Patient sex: M
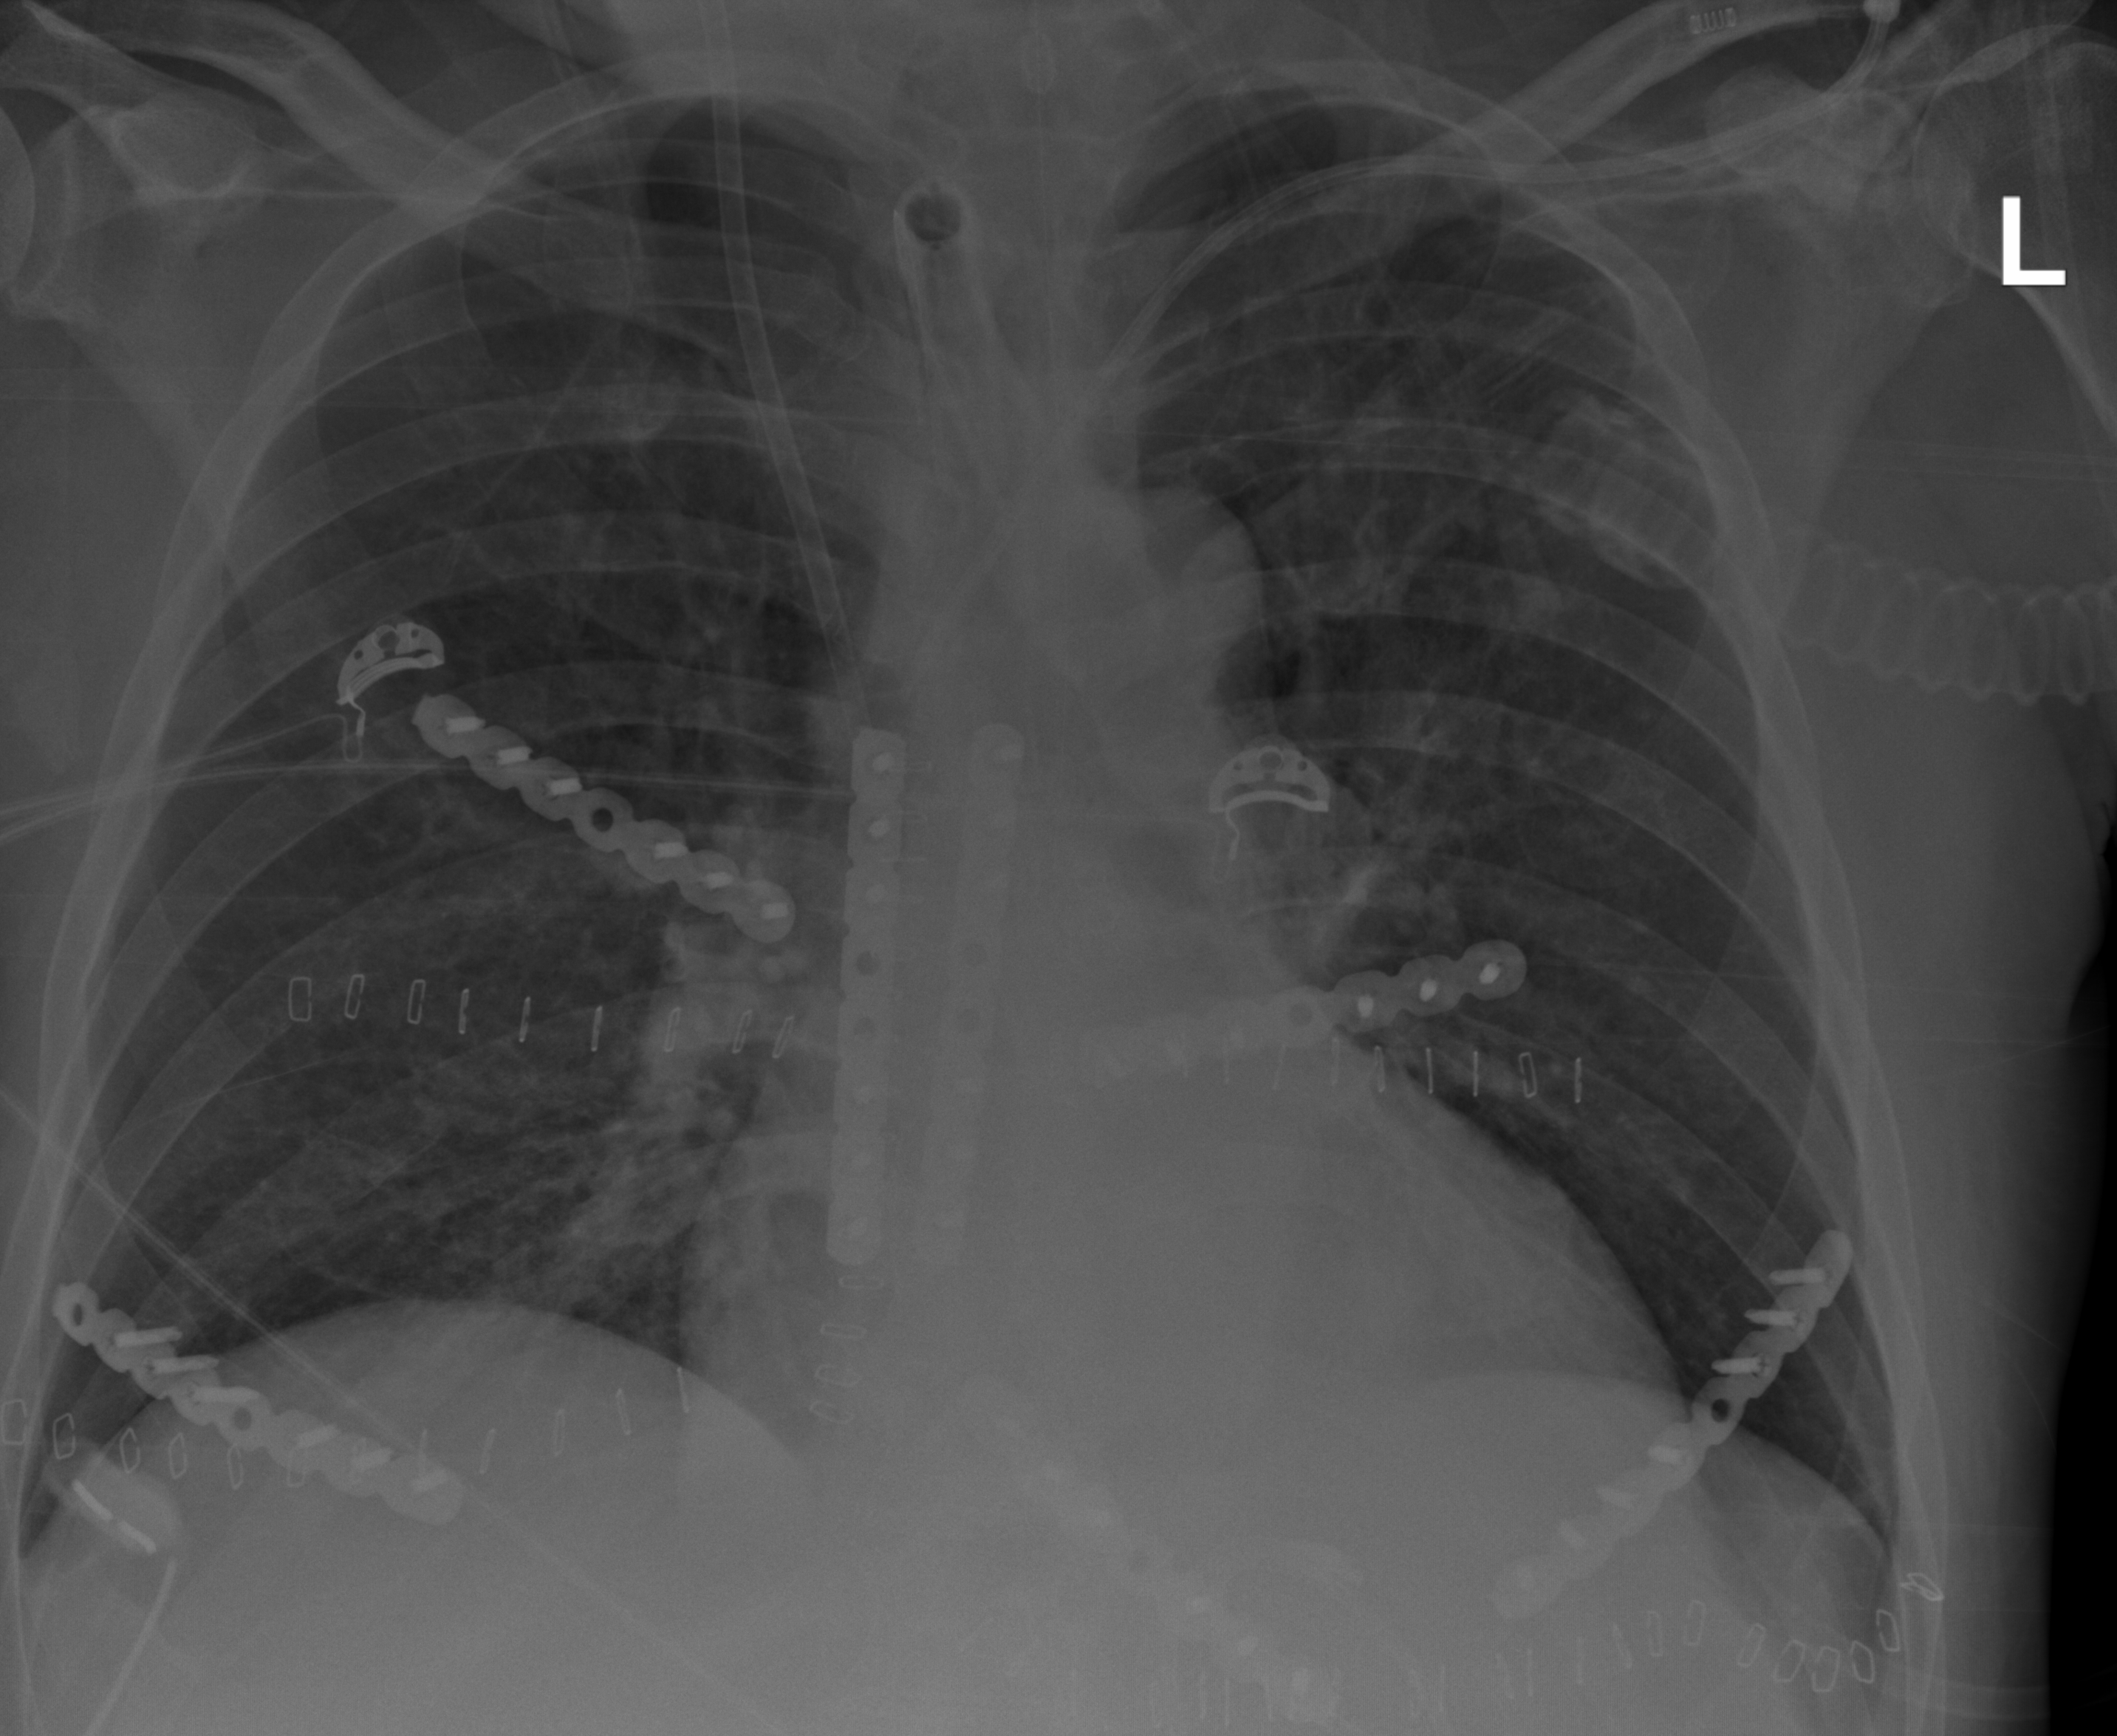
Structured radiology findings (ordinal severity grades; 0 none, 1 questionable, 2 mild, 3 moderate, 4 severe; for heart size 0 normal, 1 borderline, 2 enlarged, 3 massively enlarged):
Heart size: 1
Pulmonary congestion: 2
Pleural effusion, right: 0
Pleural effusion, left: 0
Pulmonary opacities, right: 2
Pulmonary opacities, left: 0
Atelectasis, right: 2
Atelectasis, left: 0